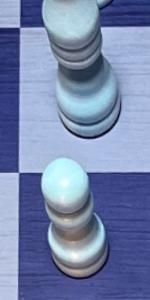
Label: Pawn_White